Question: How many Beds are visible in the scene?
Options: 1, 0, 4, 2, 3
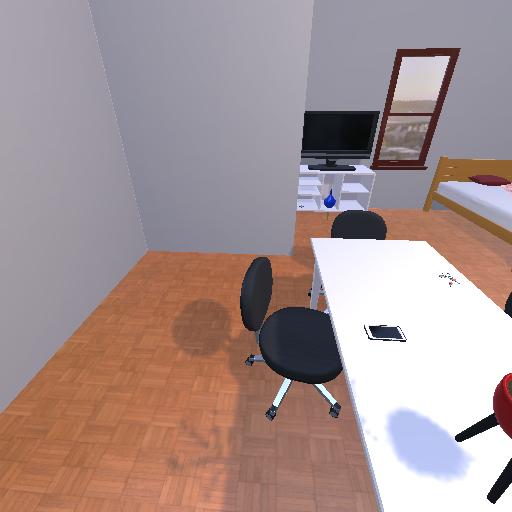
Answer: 1